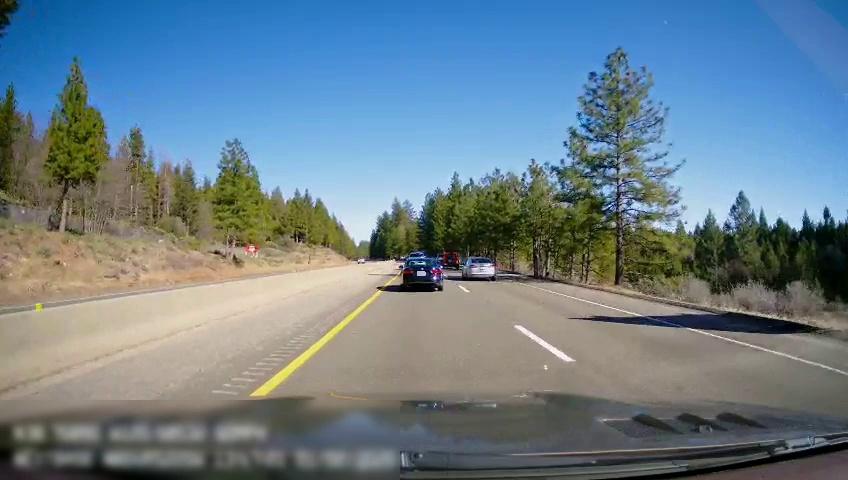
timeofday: Day
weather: Sunny
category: Drivable Space
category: Drivable Space
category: Vehicles | SUV
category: Vehicles | Car
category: Vehicles | SUV
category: Vehicles | Car
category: Lanes | Current Lane
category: Lanes | Current Lane
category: Lanes | Alternate Lane